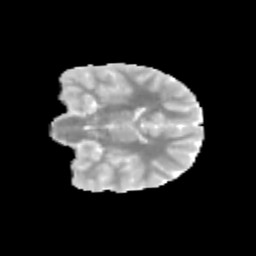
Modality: MD
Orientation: coronal
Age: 9
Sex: male
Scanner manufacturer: siemens
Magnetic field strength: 3 T
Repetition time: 3.8 s
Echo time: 0.07 s